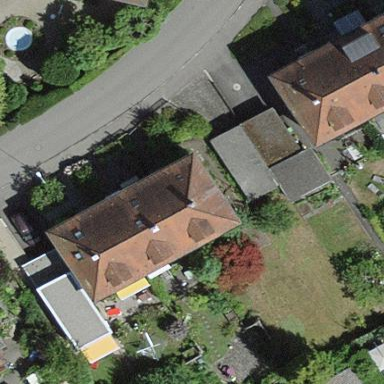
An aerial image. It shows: Simple and straightforward house.